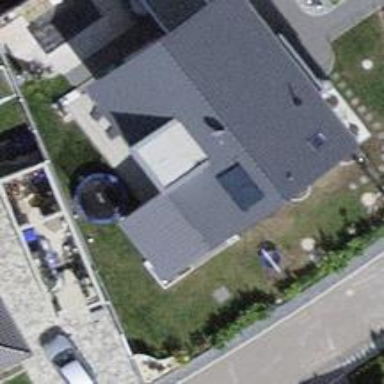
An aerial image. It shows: Detached building with gabled roof.